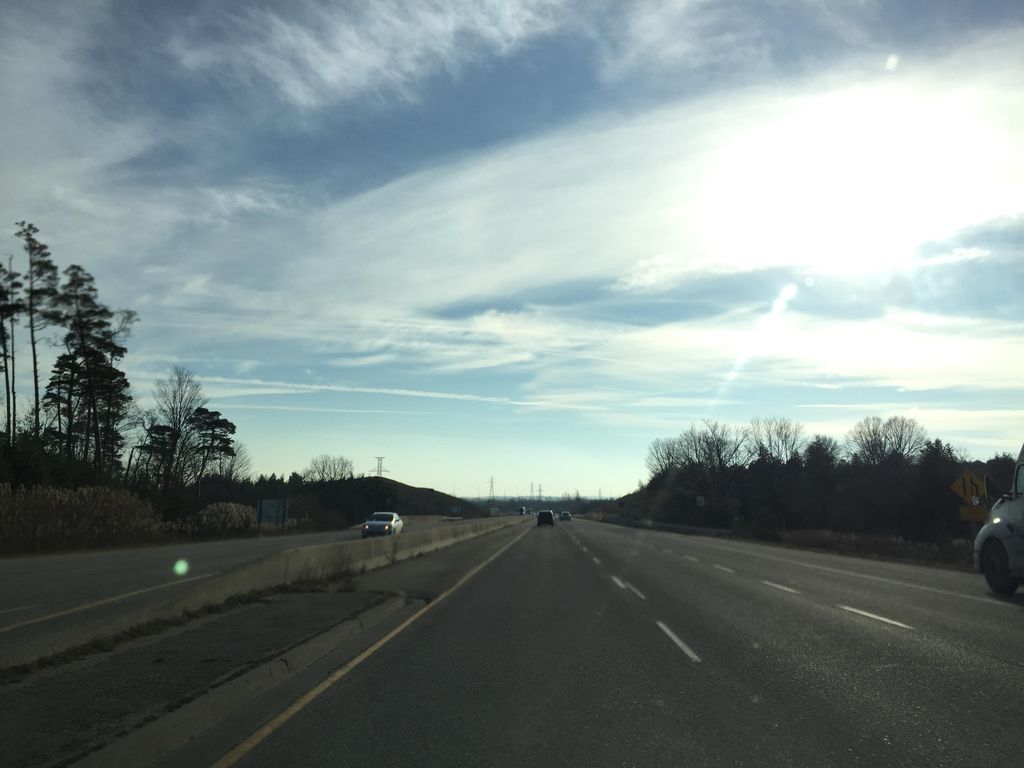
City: kitchener-waterloo